九年级 · 组合数学
某国际乡村音乐周活动中，来自中、日、美的三名音乐家准备在同一节目中依次演奏本国的民族音乐，若他们出场先后的机会是均等的，则按 “美一日一中”顺序演奏的概率是 $(\quad)$
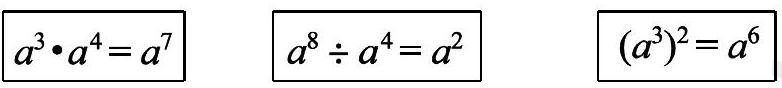
A. $\frac{1}{6}$   B. $\frac{1}{3}$   C. $\frac{1}{12}$   D. $\frac{2}{3}$
答案: A
解析: A10．如图，有四张不透明的卡片除正面的算式不同外，其余完全相同，将它们背面朝上洗匀后，从中随机抽取一张，则抽到的卡片上算式正确的概率是（）a^2+a^3=2a^5A.frac14B.frac12C.frac34D.1【答案】B